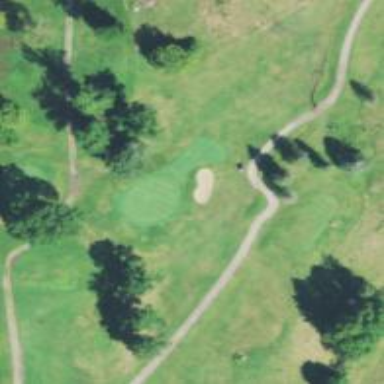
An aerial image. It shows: View of golf hole.